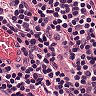
Metastatic tissue present: no